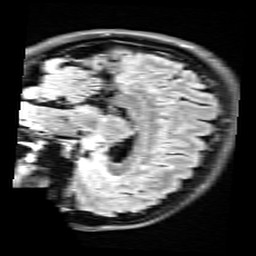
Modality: FLAIR
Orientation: sagittal
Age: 28
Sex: female
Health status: healthy
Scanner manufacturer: siemens
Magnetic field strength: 3 T
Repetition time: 9 s
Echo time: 0.088 s